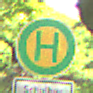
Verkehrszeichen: Haltestelle
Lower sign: ZeitangabenMitBeschraenkungAufWochentage5
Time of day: MorningAfternoon
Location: Outdoor (RoadRail)
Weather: Clear
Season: NotSpecified
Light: Natural